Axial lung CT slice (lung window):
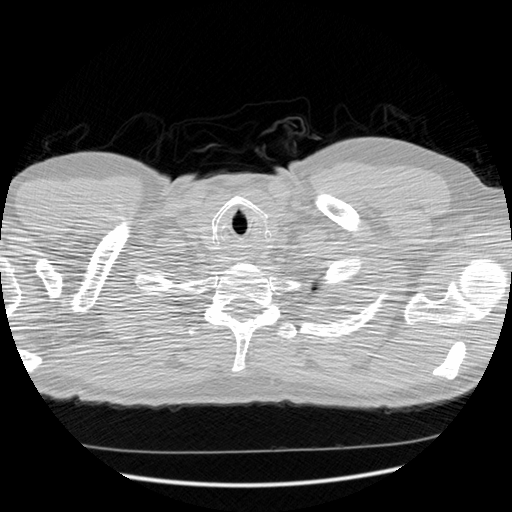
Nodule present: no